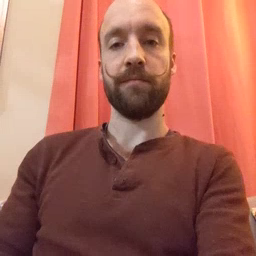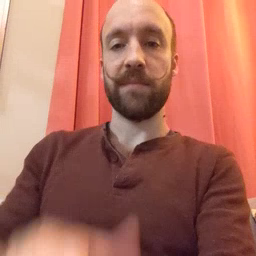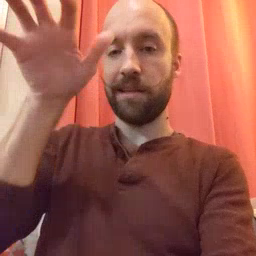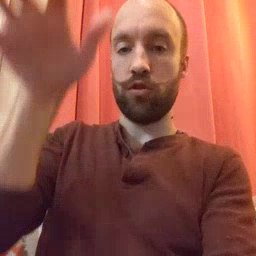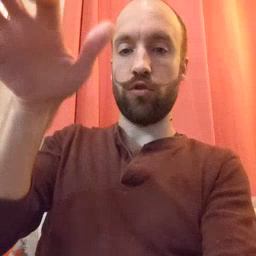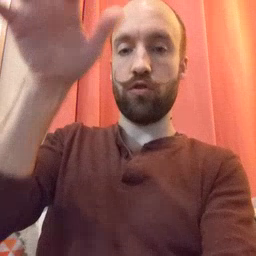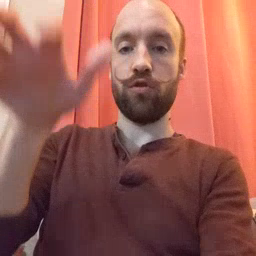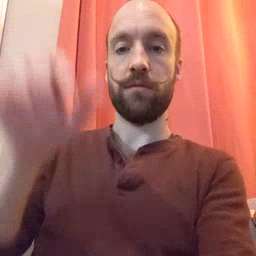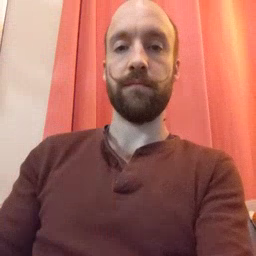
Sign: alligator